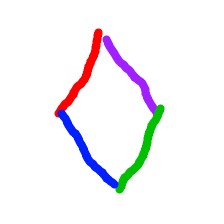
Shape: rhombus